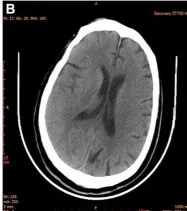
Brain CT before discharge. Lateral ventricular body level.
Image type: radiology (ct)